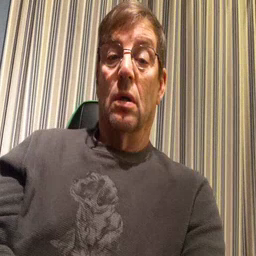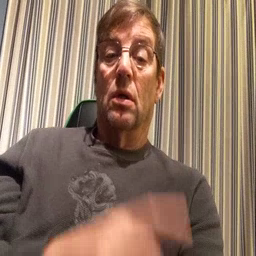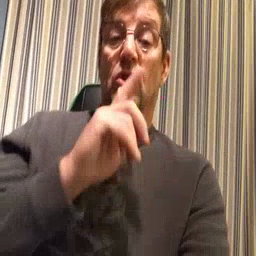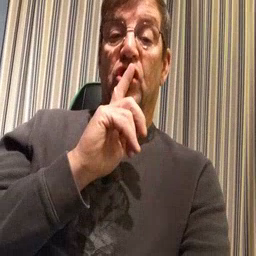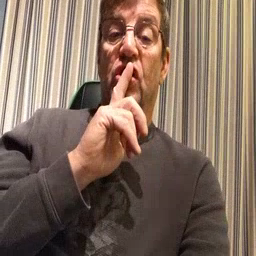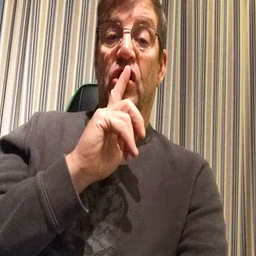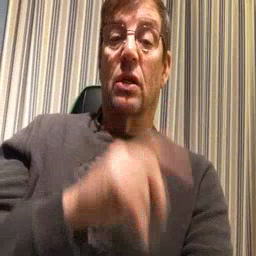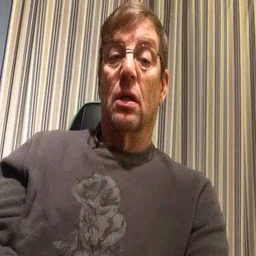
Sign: shhh